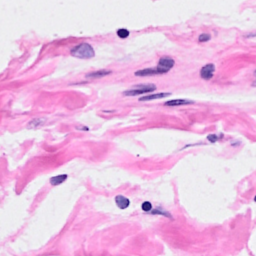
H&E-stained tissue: Breast